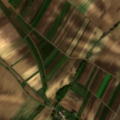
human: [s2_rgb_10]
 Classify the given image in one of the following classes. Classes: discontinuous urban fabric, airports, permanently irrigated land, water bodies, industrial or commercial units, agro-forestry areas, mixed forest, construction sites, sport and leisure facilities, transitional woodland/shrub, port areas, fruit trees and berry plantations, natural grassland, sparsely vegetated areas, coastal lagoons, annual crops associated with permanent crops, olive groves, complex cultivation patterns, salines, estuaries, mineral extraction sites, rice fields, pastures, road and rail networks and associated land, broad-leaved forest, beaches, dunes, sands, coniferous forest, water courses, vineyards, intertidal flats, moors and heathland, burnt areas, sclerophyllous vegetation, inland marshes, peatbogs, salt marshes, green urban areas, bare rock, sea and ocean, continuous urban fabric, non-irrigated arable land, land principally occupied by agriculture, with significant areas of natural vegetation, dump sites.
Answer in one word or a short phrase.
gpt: discontinuous urban fabric, non-irrigated arable land, vineyards